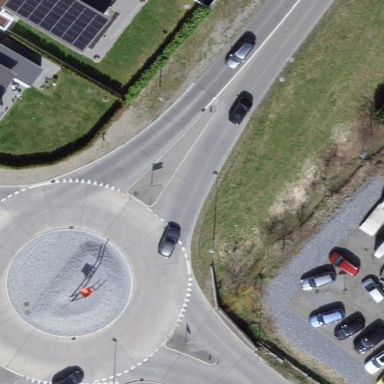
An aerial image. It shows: Secondary road with asphalt surface leading to roundabout.